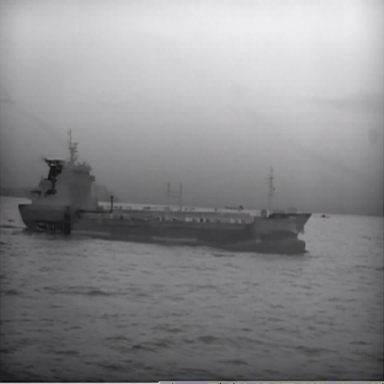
There is a liner in the infrared image.